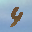
Label: 4